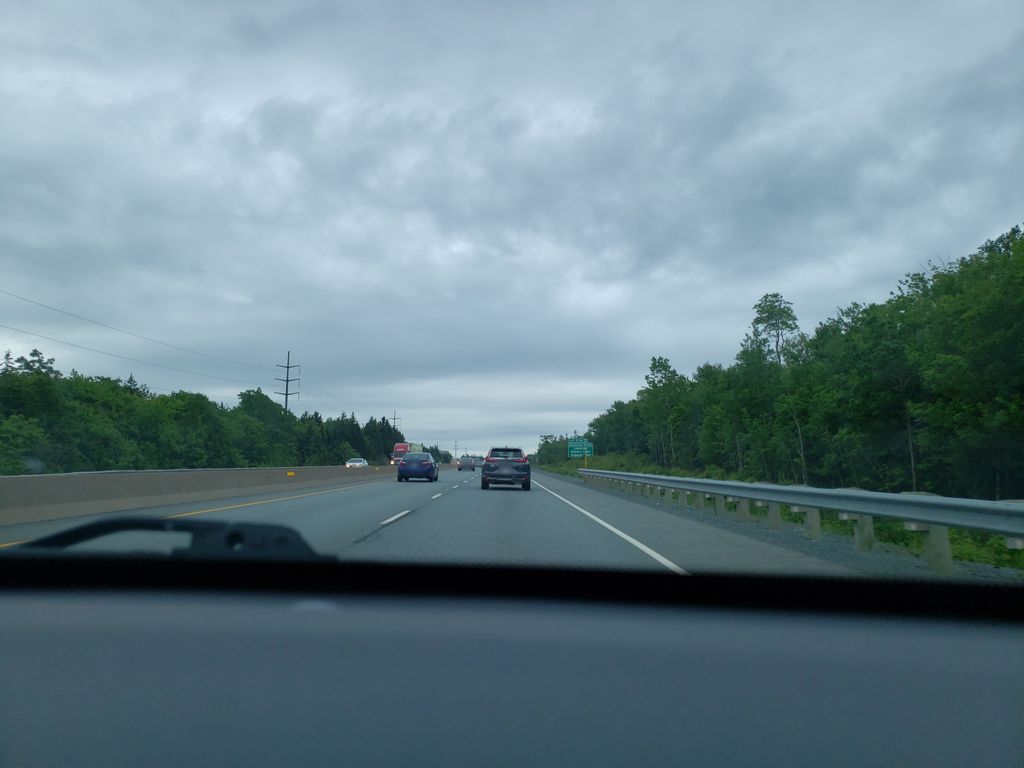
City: halifax